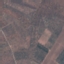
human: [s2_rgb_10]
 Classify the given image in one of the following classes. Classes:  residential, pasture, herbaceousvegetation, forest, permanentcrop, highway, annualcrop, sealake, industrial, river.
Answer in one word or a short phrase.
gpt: PermanentCrop